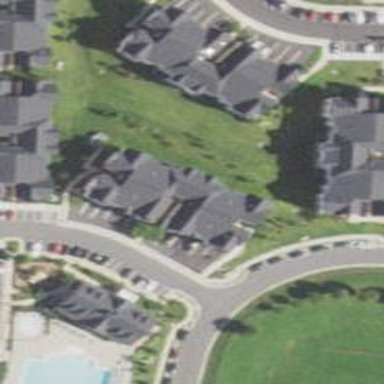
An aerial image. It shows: Driveway.